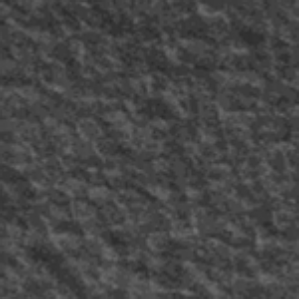
Label: frost